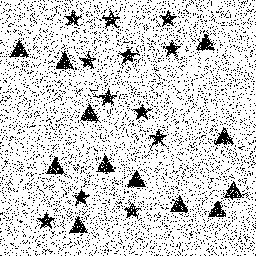
Squares: 0
Triangles: 12
Stars: 12
Total shapes: 24